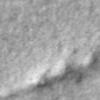
Label: no_change